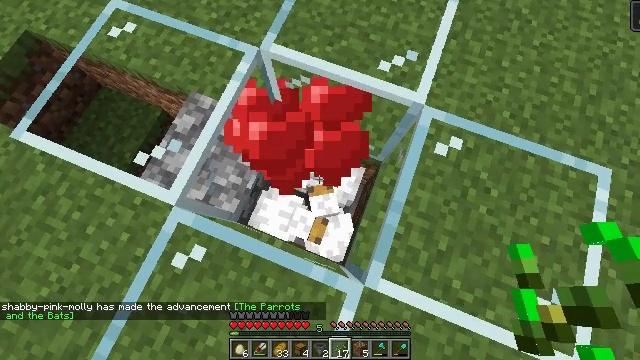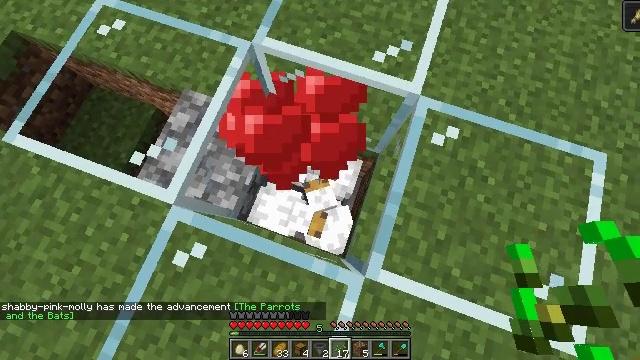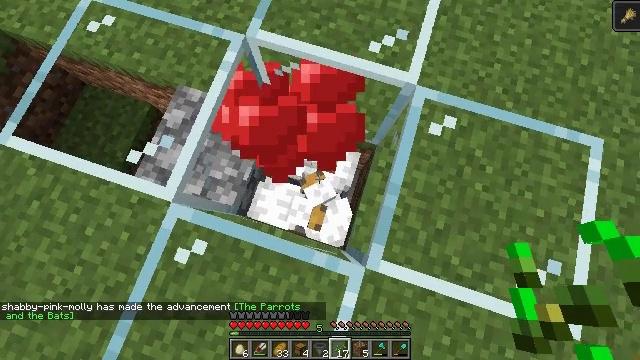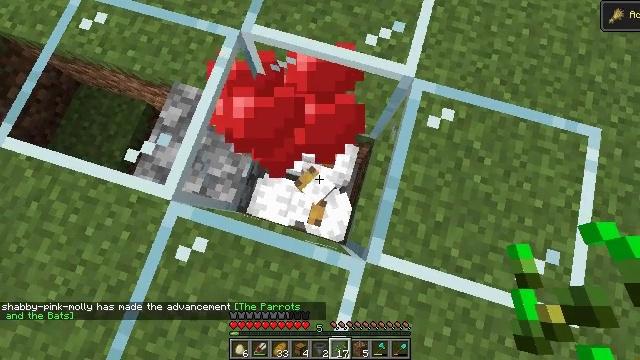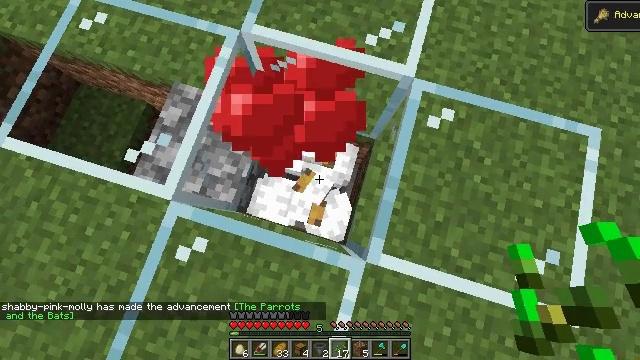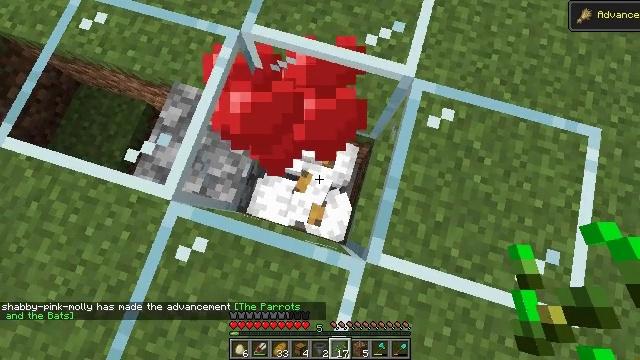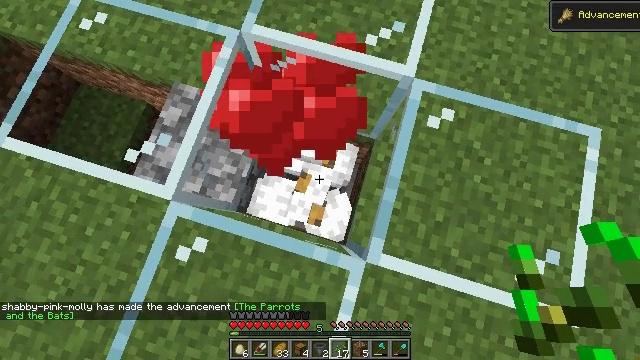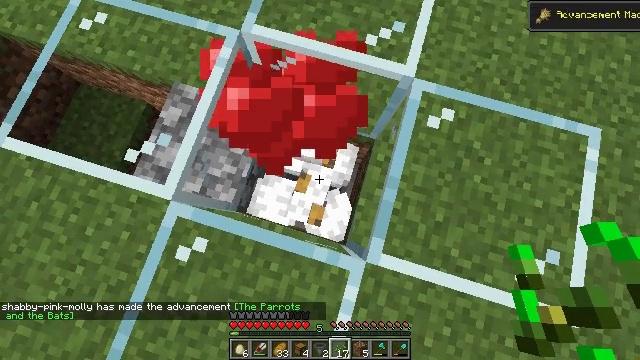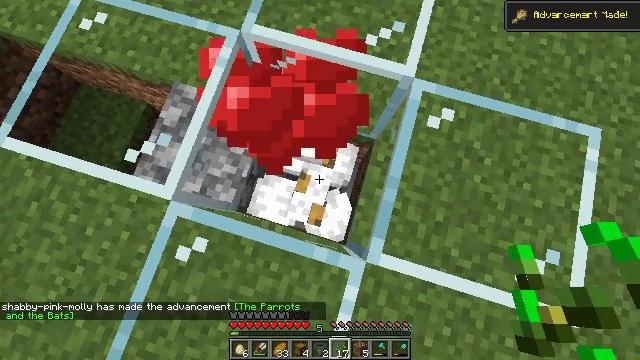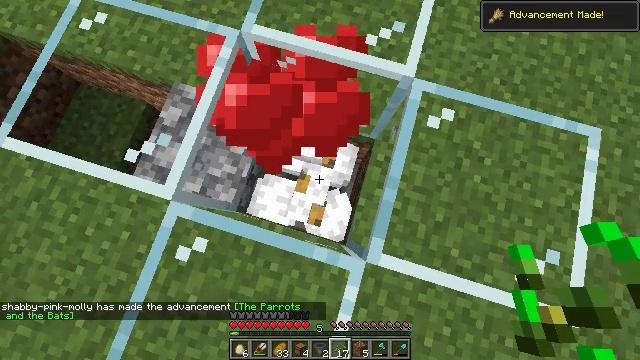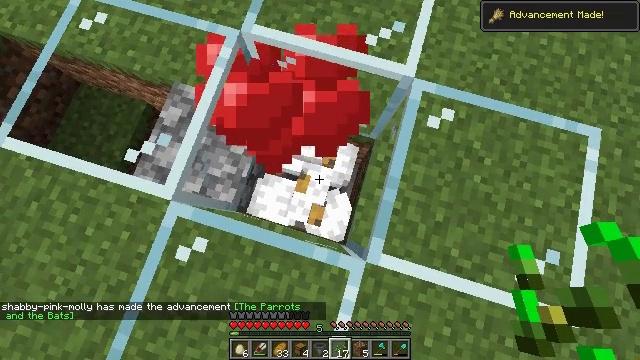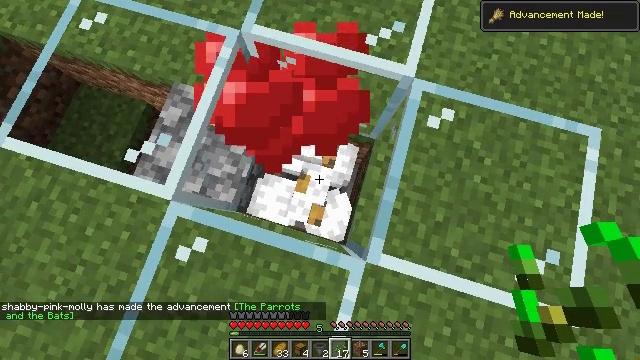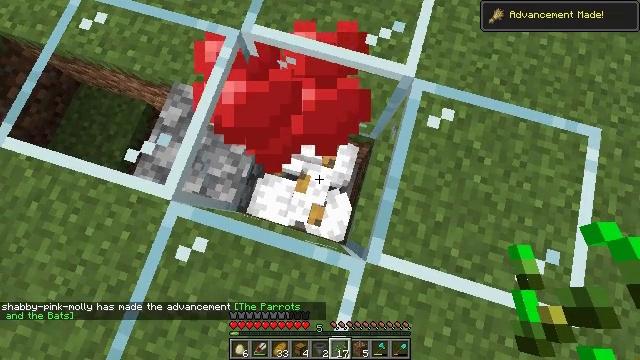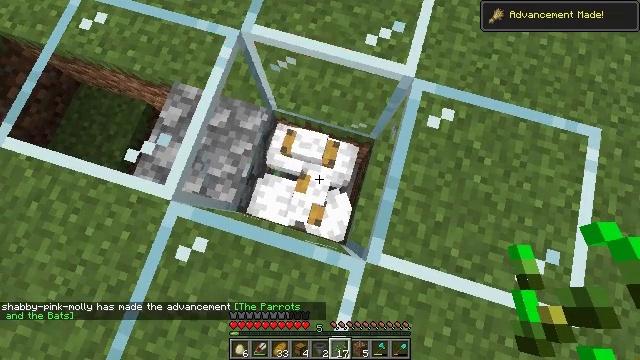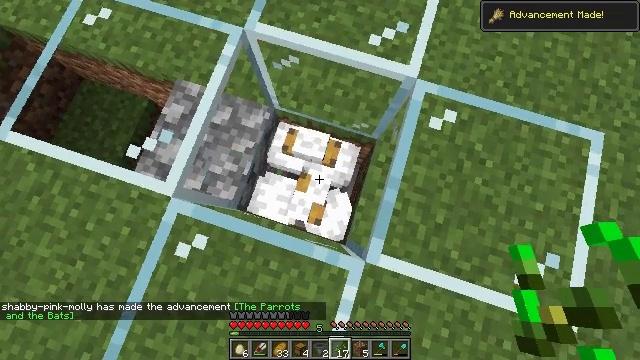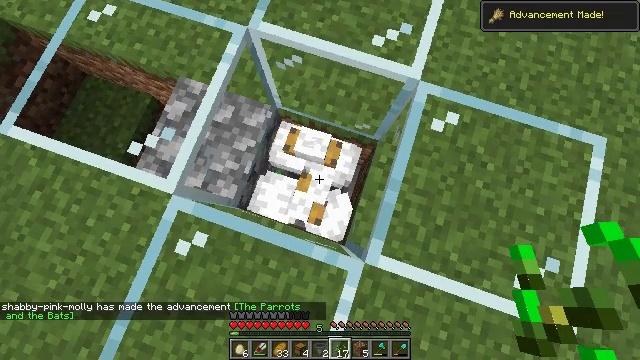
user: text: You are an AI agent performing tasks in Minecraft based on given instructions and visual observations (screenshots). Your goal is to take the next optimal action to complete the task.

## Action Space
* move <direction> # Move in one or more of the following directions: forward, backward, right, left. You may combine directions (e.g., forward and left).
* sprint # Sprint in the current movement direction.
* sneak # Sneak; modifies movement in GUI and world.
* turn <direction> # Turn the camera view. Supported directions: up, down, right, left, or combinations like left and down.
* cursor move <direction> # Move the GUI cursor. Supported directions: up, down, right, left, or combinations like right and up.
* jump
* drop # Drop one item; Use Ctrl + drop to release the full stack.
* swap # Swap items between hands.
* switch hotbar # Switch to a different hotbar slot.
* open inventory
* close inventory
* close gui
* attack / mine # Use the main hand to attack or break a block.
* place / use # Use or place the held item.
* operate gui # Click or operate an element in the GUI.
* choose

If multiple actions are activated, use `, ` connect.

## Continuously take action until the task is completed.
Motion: motion action
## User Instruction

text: Hunt the zombie.
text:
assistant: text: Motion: sneak, turn right and down
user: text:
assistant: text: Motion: sneak, turn right and down
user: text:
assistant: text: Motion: sneak, turn right and down
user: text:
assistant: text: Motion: sneak
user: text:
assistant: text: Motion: sneak
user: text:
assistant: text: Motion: sneak
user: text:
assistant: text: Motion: sneak
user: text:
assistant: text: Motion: sneak
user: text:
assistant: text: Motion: sneak
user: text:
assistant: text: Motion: sneak
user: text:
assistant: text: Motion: sneak
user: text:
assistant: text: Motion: sneak
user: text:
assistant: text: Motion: sneak
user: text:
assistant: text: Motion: sneak, turn left
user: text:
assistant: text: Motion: sneak, turn left
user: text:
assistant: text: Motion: sneak
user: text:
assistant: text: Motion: sneak
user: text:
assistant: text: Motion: sneak
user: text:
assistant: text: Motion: sneak
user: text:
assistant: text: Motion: sneak
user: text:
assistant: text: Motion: sneak
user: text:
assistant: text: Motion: sneak
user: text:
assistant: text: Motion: sneak
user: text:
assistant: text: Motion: sneak
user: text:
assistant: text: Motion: sneak
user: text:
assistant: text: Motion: sneak
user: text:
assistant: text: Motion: sneak
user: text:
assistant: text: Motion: sneak
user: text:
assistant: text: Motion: sneak
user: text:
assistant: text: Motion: sneak